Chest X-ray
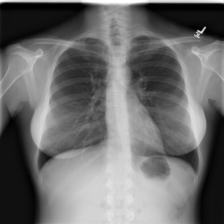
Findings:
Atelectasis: negative
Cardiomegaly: negative
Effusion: negative
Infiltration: negative
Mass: negative
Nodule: negative
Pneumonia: negative
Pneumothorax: negative
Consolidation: negative
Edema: negative
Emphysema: negative
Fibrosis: negative
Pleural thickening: negative
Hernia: negative